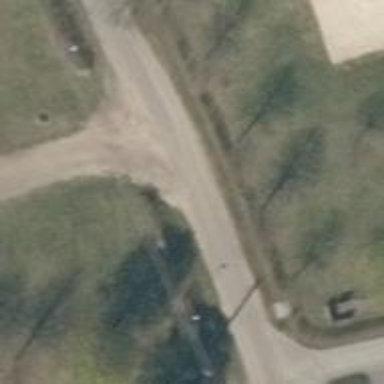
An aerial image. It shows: Residential road with asphalt surface and no sidewalk.